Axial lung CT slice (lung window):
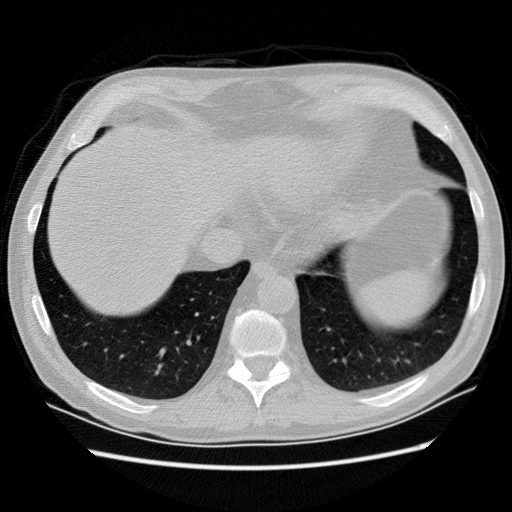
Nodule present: no